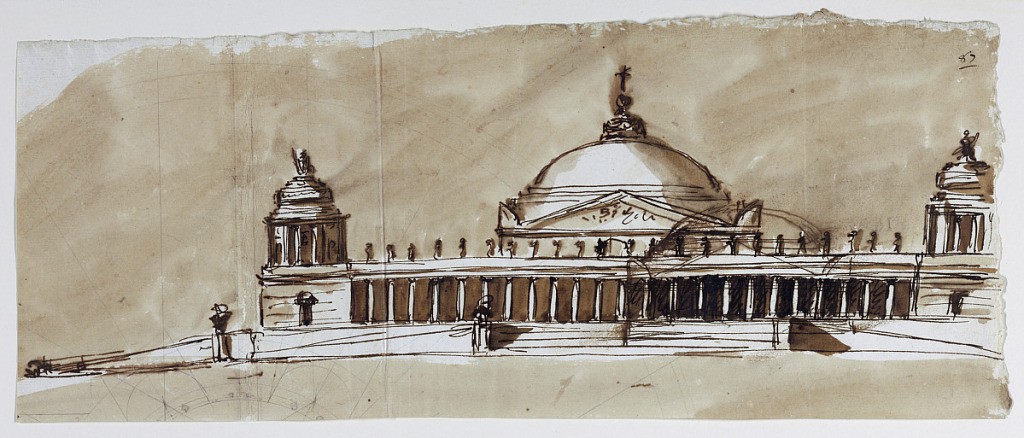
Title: Mausoleum (or Library)
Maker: Giuseppe Barberi, Italian, 1746–1809
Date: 1795
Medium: Pen and brown ink, brush and brown wash, graphite on off-white laid paper
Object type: Drawing
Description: A variation of the design -1128, the plan of the surrounding colonnade being square with steeples in the corners. Originally a part of the same sheet as -1132. Colored background. The design was first made on a smaller scale, and lower.